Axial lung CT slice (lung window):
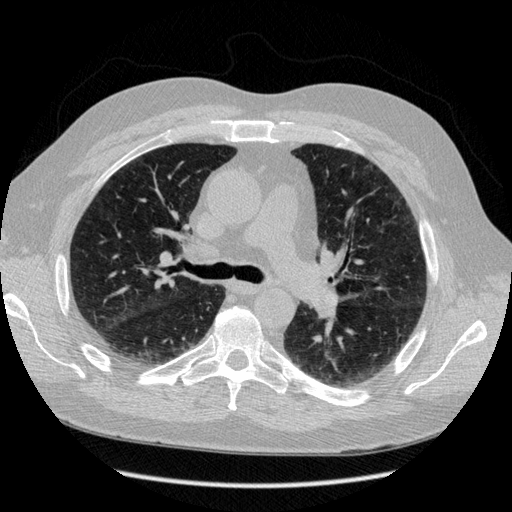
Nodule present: no